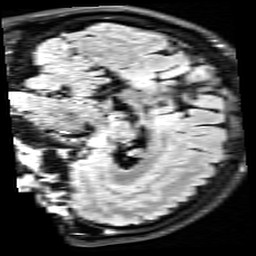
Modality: FLAIR
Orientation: sagittal
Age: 33
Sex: male
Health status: healthy
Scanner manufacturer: siemens
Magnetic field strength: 3 T
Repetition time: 9 s
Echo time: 0.088 s